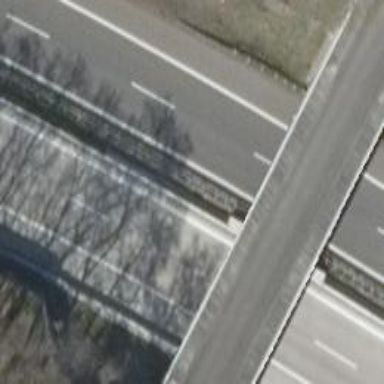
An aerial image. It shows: Motorway with concrete surface.